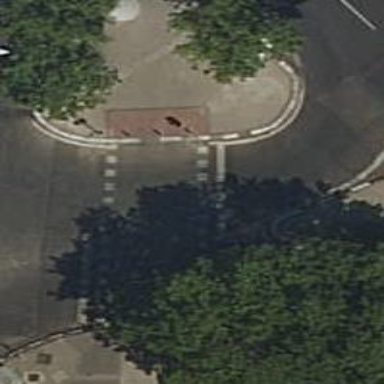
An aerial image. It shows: Footway crossing equipped with traffic signals.